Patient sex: M
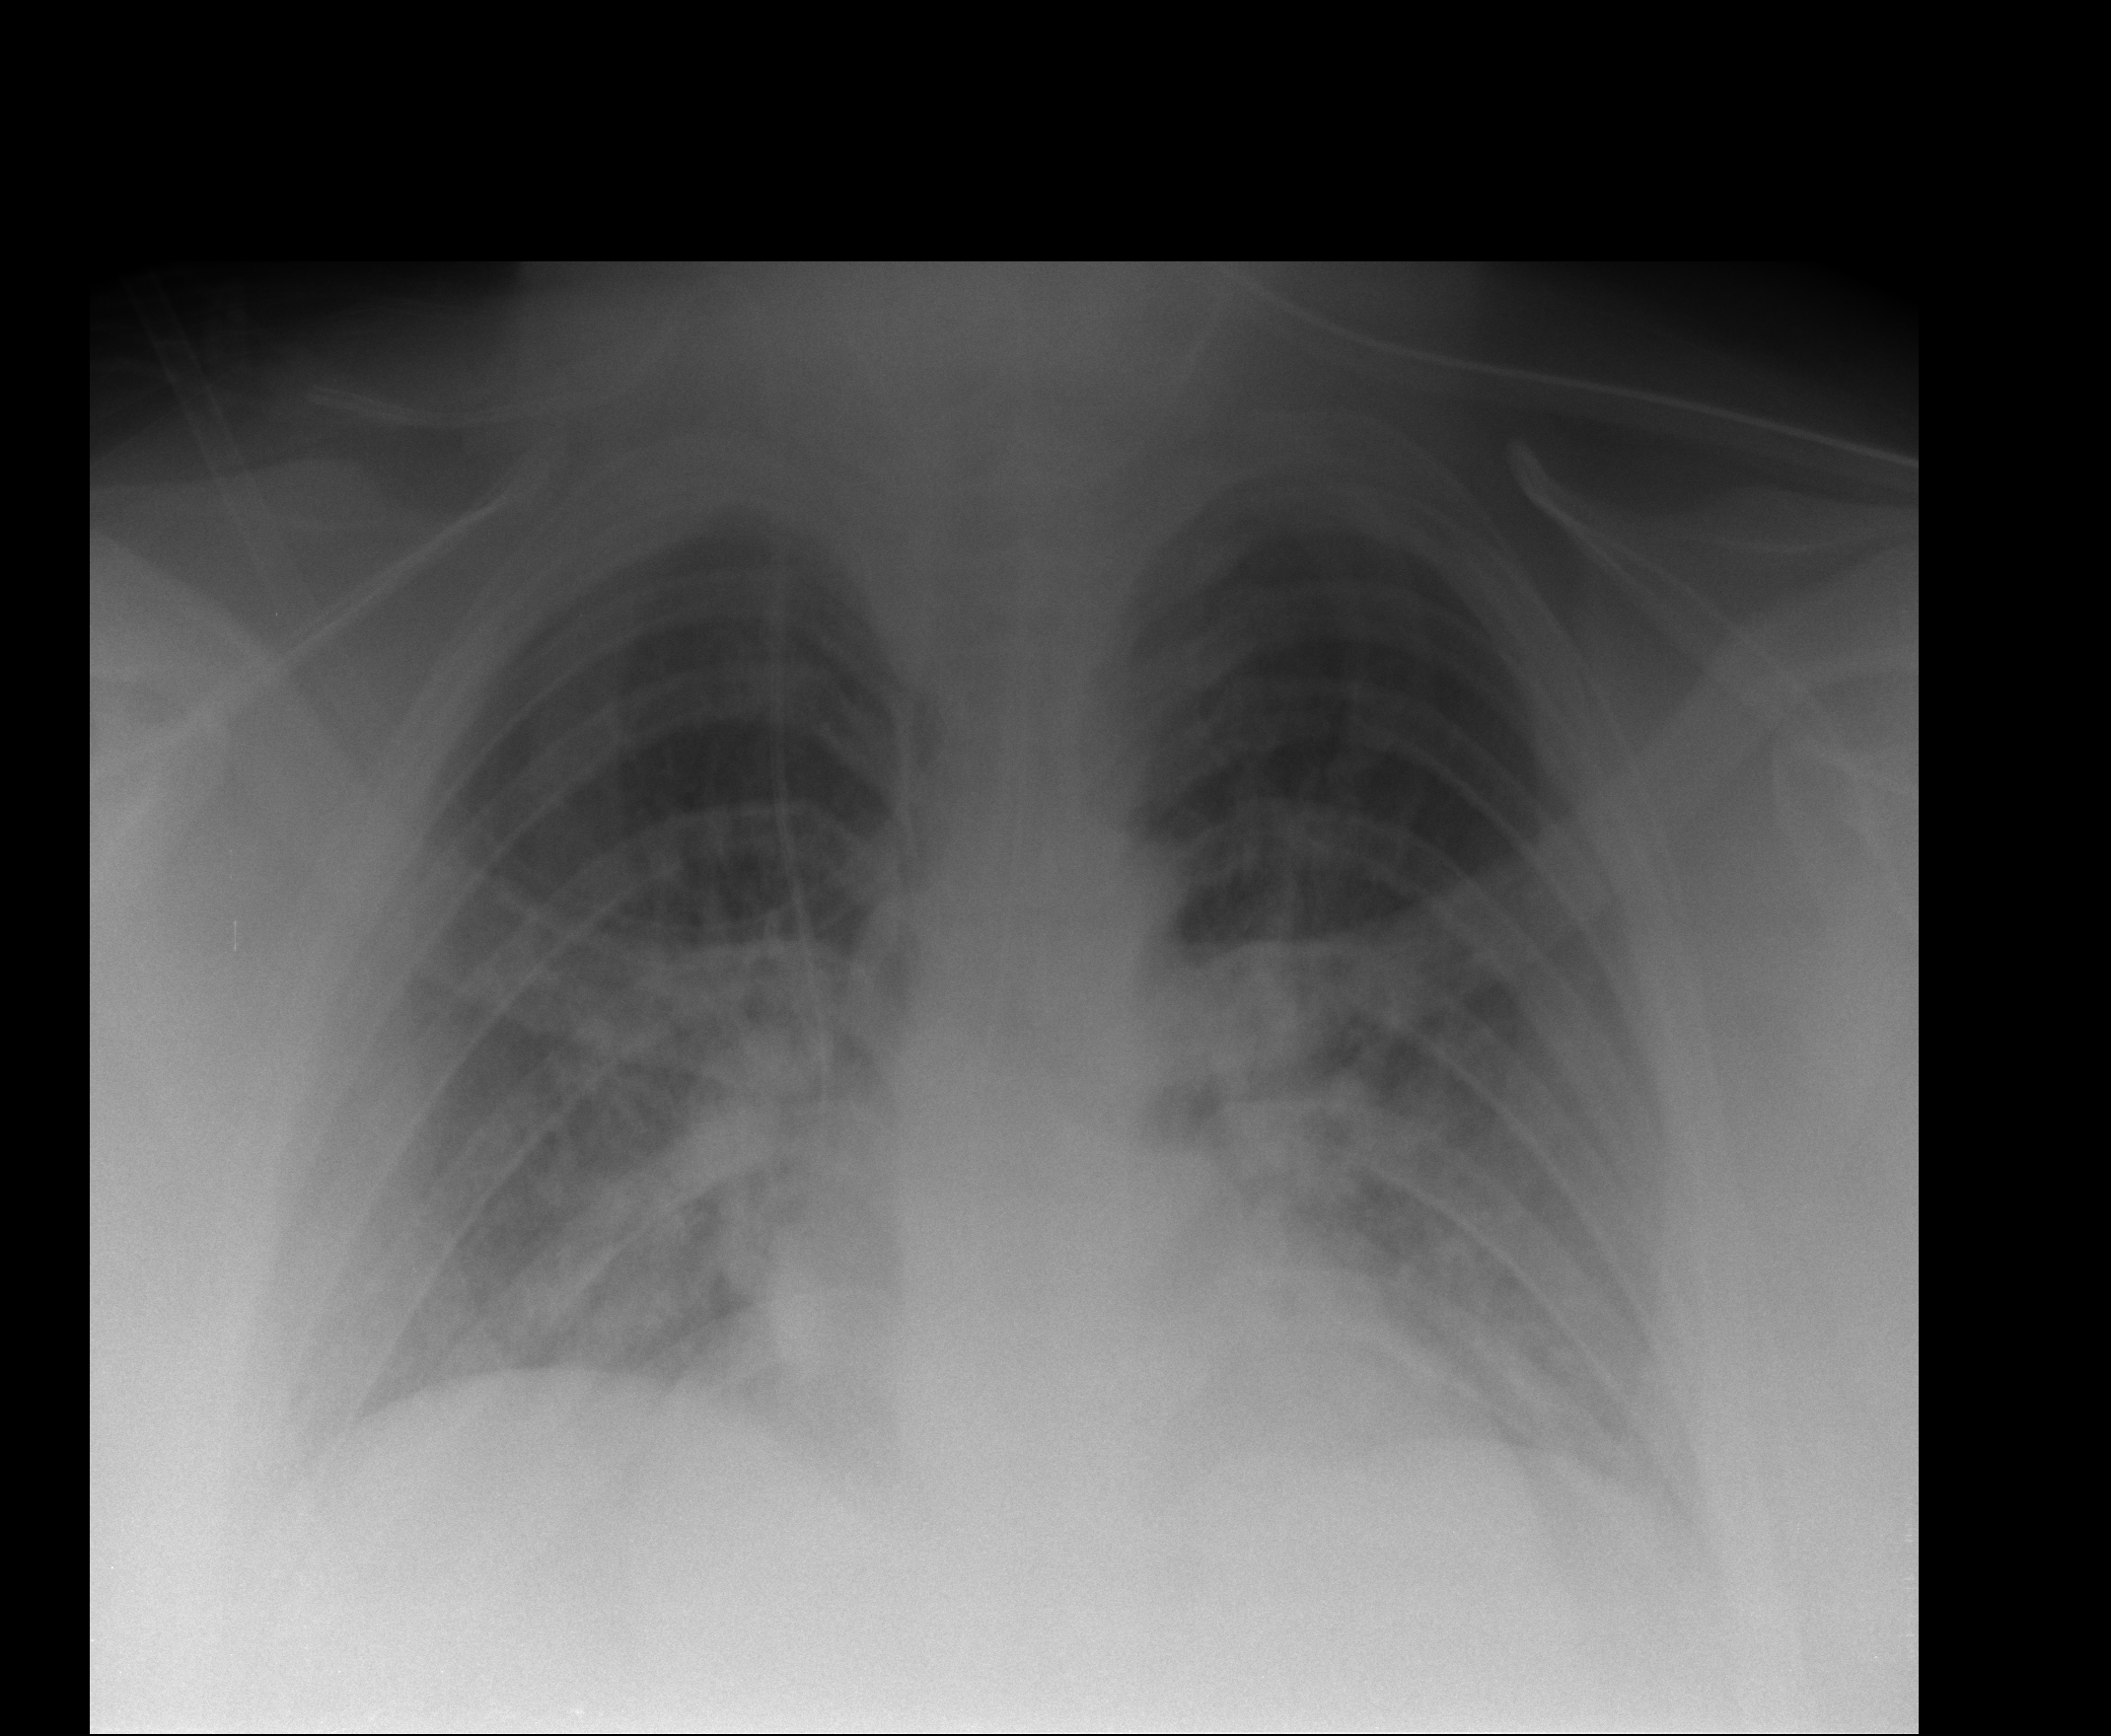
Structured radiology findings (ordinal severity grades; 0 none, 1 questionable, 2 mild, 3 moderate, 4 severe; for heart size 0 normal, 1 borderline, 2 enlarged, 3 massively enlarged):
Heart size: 2
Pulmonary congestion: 1
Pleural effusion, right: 1
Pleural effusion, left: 1
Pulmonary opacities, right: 1
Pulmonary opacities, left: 1
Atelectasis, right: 2
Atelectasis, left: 2